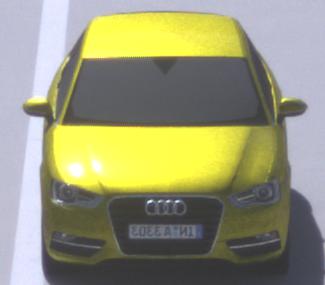
Make: Audi
Model: A3 1.2 TFSI
Detailed model: A3 (8V)
Model produced from: 2013/02
Model produced until: 2014/05
Doors: 3
Color: yellow
Road condition: dry road
Daytime: midday
Contrast: high contrast